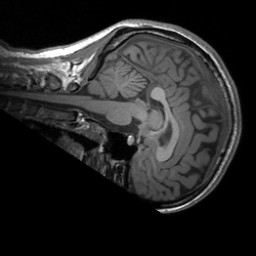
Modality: T1w
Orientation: sagittal
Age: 18
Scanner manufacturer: siemens
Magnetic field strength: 3 T
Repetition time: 1.9 s
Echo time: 0.00252 s